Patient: sex M, age 47
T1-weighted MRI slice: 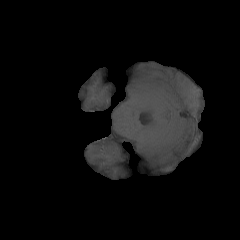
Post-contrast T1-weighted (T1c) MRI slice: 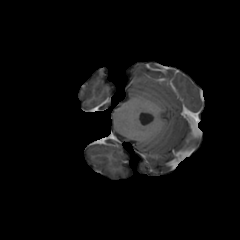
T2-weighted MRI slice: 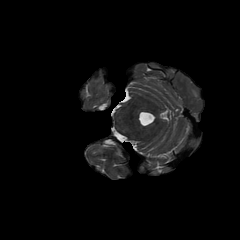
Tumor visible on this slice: yes
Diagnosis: Glioblastoma, IDH-wildtype
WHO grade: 4